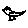
Label: bird